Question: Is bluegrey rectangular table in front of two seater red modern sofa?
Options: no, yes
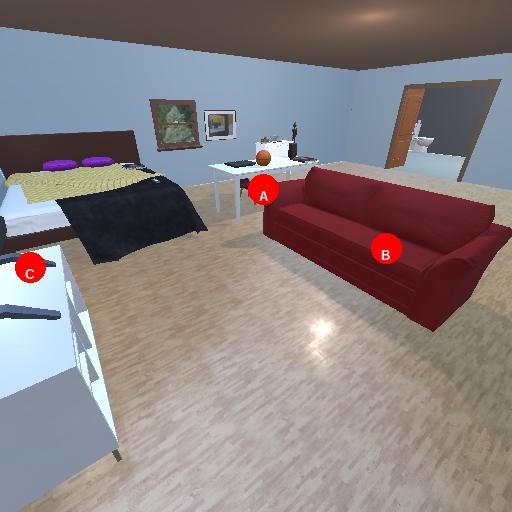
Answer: no